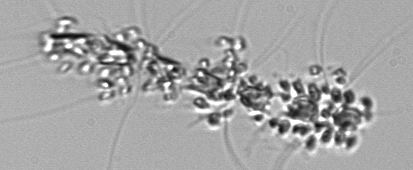
Label: Chaetoceros_didymus_TAG_external_flagellate